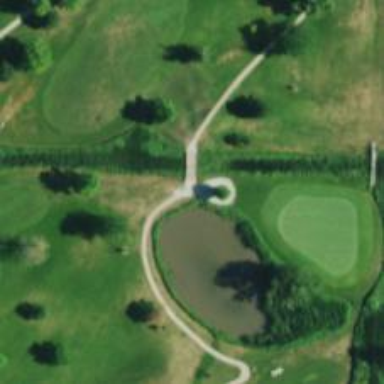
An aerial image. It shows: Pathway for golfing.